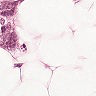
Metastatic tissue present: yes